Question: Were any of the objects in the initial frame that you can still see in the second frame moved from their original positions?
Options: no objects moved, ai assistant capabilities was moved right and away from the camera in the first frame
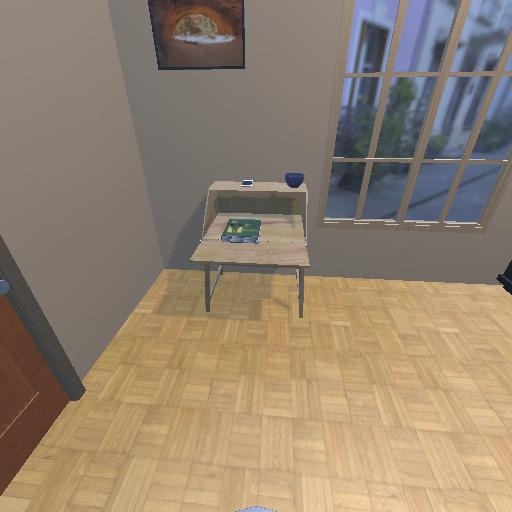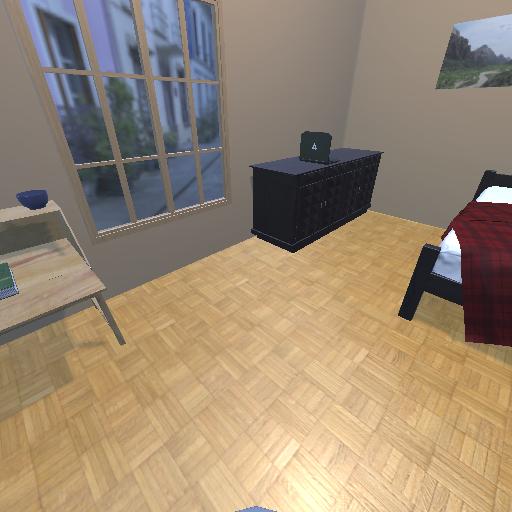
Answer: no objects moved